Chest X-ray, AP view. Patient: 34 years old, sex M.
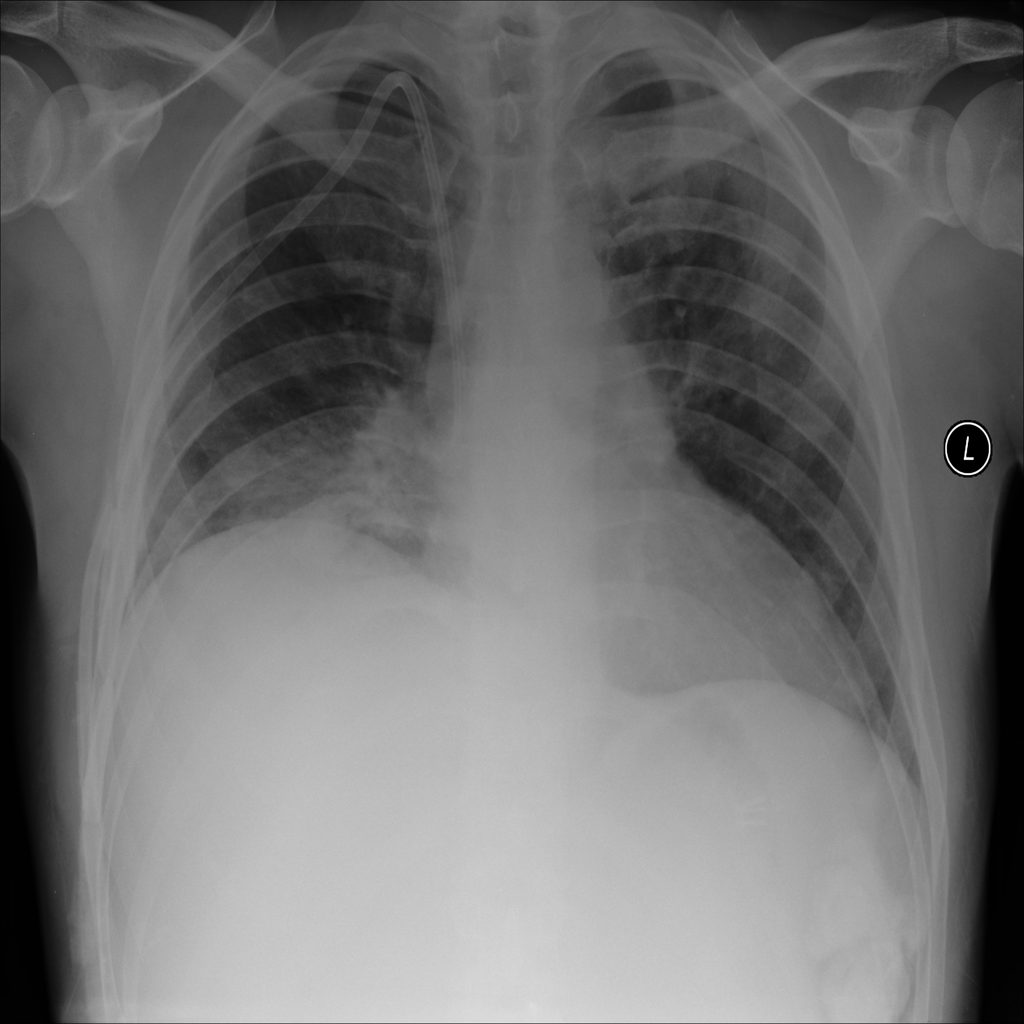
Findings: Infiltration